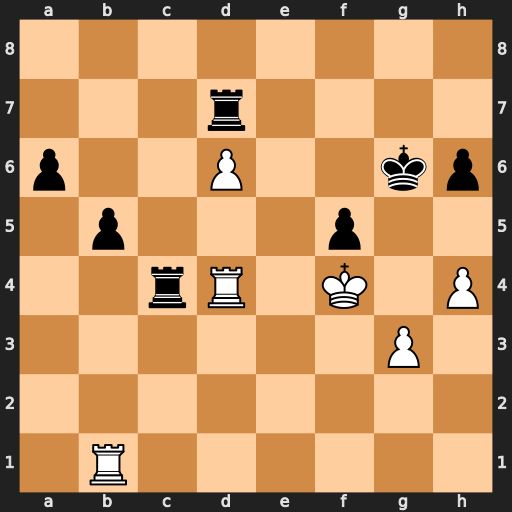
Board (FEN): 8/3r4/p2P2kp/1p3p2/2rR1K1P/6P1/8/1R6
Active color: w
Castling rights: -
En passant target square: -
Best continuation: Rxc4 bxc4 Ke5